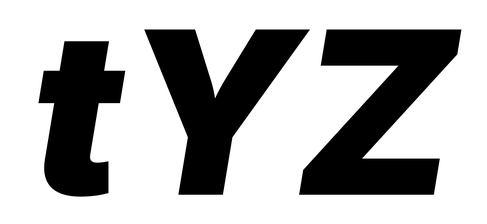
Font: Inter-Italic_Black_Italic